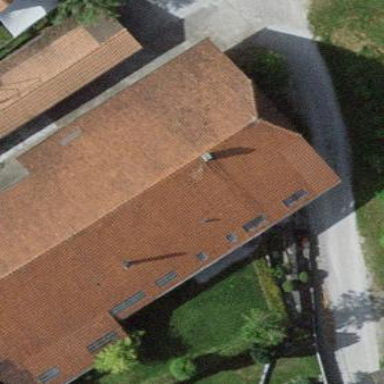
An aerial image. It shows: Farm building.